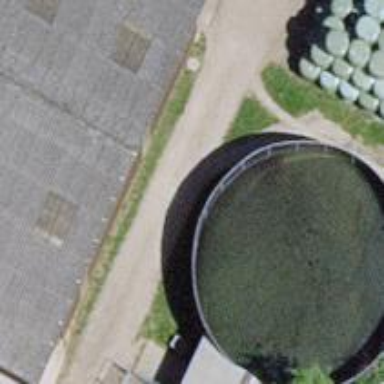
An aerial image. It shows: Storage tank building.